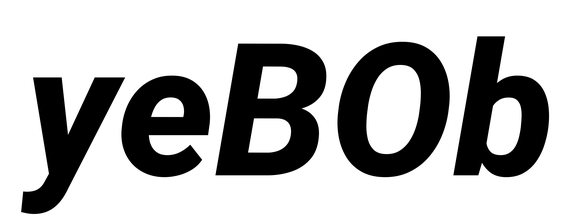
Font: Roboto-Italic_ExtraBold_Italic